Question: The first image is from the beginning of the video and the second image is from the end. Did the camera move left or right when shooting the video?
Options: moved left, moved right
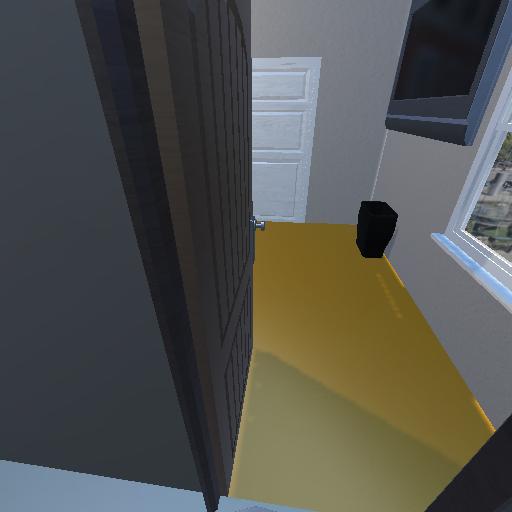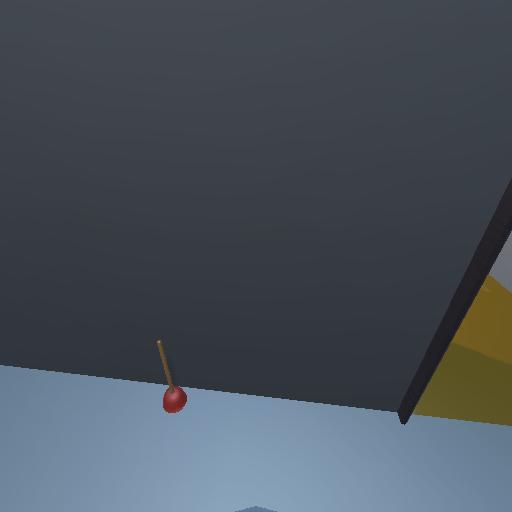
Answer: moved left